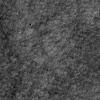
Atmospheric dust classification: not_dusty